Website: bh-photo
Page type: delivery-shipping
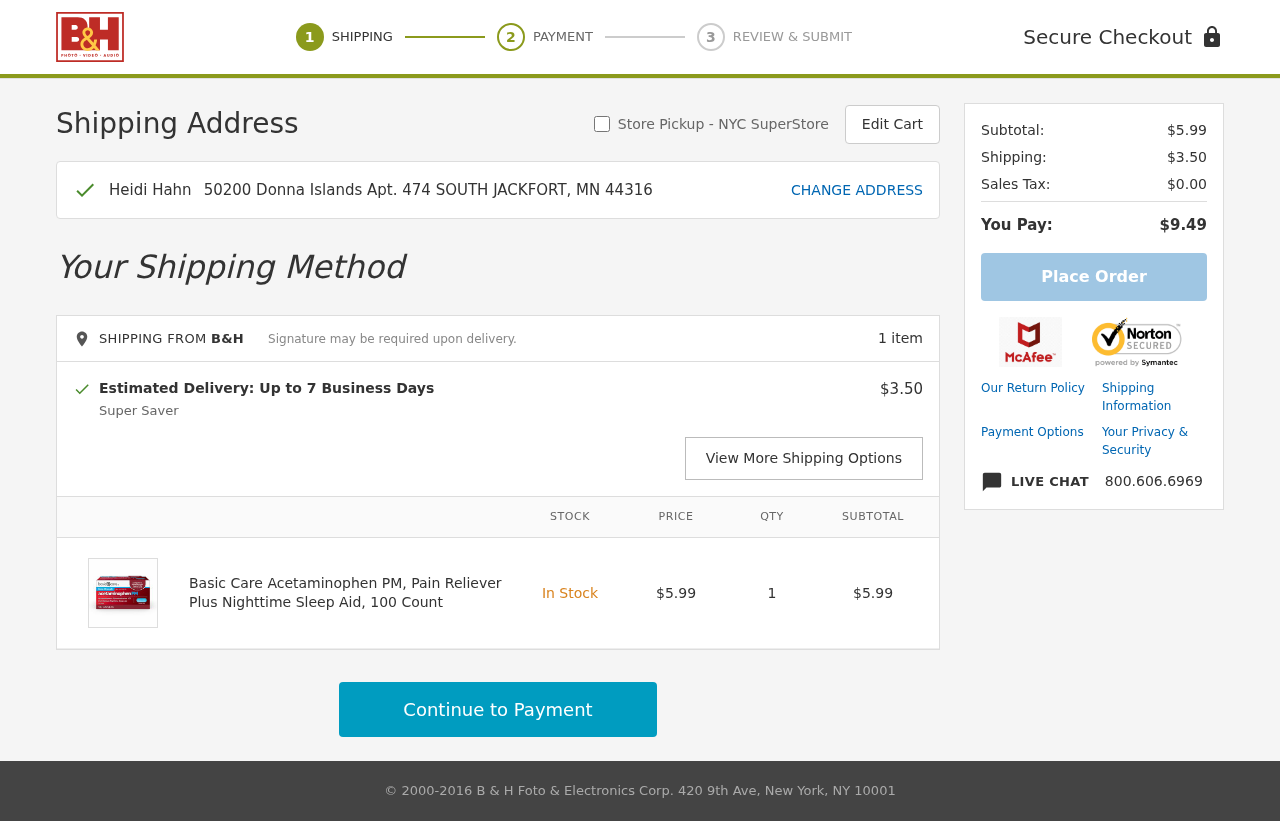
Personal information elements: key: PII_FULLNAME
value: Heidi Hahn
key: PII_STREET
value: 50200 Donna Islands Apt. 474
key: PII_CITY_STATE_ZIP
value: SOUTH JACKFORT, MN 44316
Product elements: key: PRODUCT1_NAME
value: Basic Care Acetaminophen PM, Pain Reliever Plus Nighttime Sleep Aid, 100 Count
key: PRODUCT1_PRICE
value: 5.99
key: PRODUCT1_QUANTITY
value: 1
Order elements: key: ORDER_NUM_ITEMS
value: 1 item
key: ORDER_DELIVERY_DATE
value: Estimated Delivery: Up to 7 Business Days
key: ORDER_SHIPPING_COST
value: $3.50
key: ORDER_SUBTOTAL
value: $5.99
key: ORDER_SUBTOTAL2
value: $5.99
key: ORDER_SHIPPING_COST2
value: $3.50
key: ORDER_TAX
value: $0.00
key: ORDER_TOTAL
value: $9.49